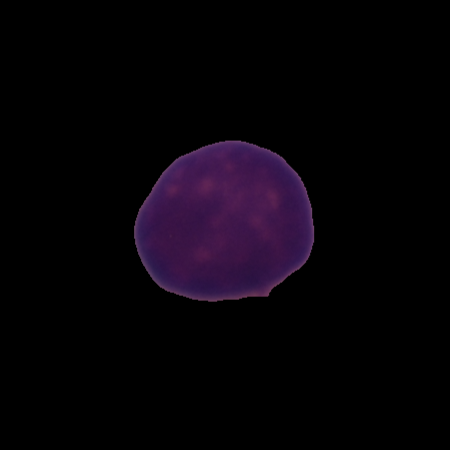
Label: healthy